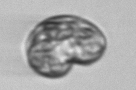
Label: Karenia